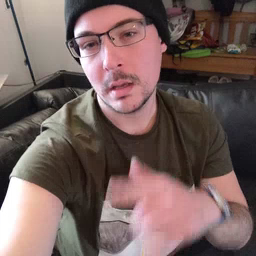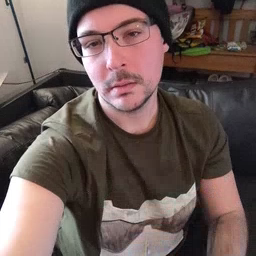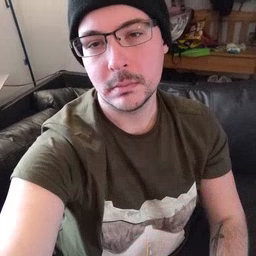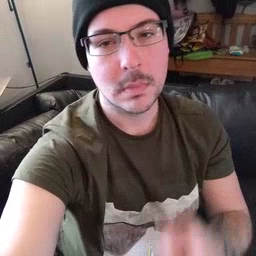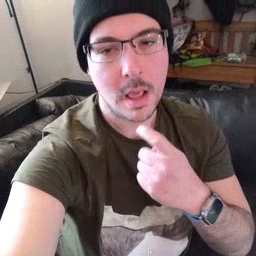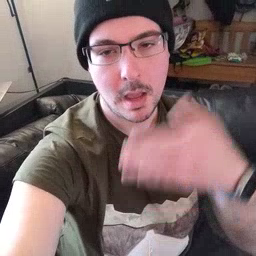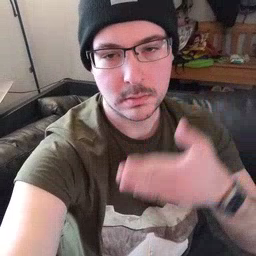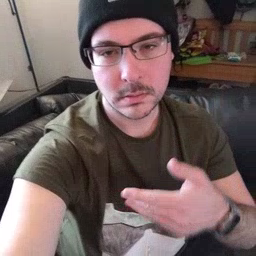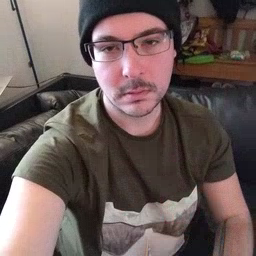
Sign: glasswindow